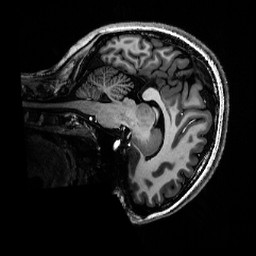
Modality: T1w
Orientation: sagittal
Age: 21
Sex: female
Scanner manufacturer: siemens
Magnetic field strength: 6.98 T
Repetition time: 6 s
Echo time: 0.00299 s